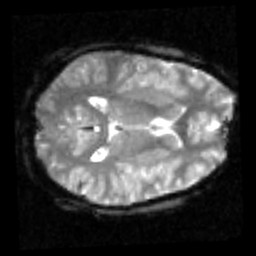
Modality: inplaneT2
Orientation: axial
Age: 26
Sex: male